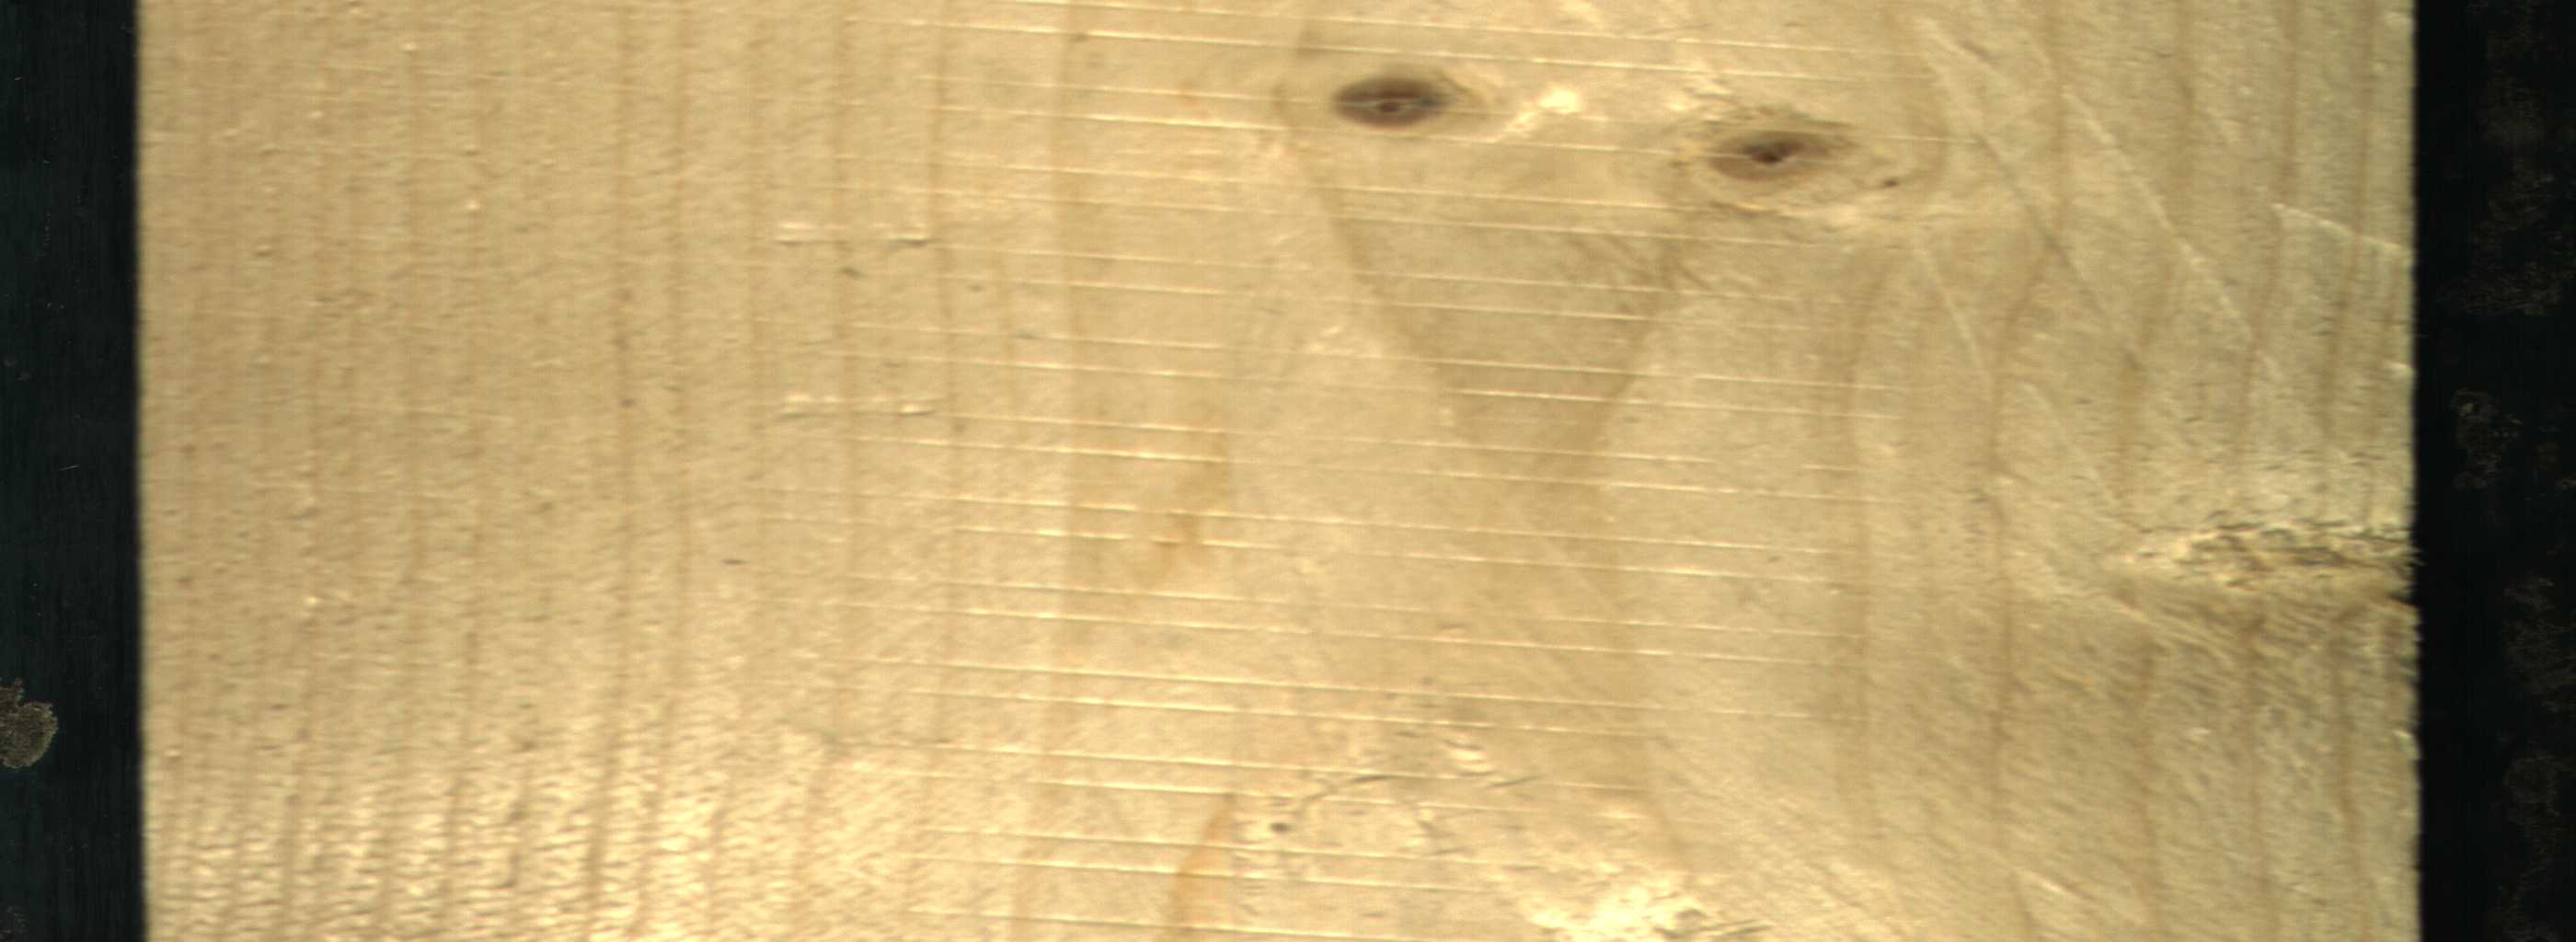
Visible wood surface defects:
Live_Knot
Live_Knot